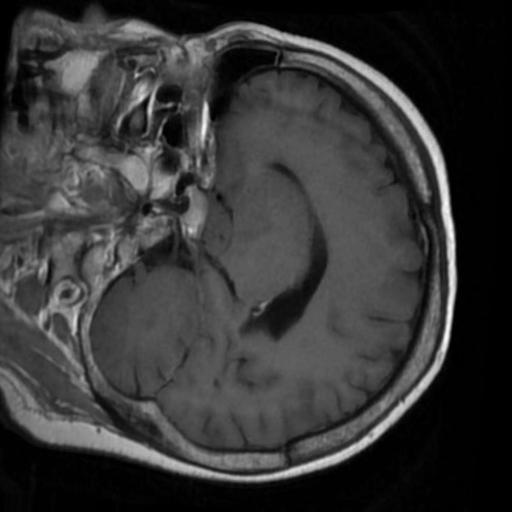
Label: brain_tumor